Question: I'm trying to make a component to show random products from an array. When I 'console log props.products[random].company' or any other attribute, I can see them in the console. But when I put them inside HTML tags, it doesn't render.
The length of the array is 14. There are random numbers being rendered, but they're greater than 14 too sometimes, and seem to be in sequence for some reason.
This is the component's file :
'''
import React, { useEffect } from 'react';
import Link from 'react-router-dom';
import { connect } from 'react-redux';
import { getProducts } from '../../../actions/productsActions';
export const ProductSm = (props) => {
console.log(props.products);
return (
<div>
{
props.products.length >= 1 && setInterval(() => {
let random = Math.floor(Math.random()*props.products.length);
console.log(random);
console.log(props.products[random].company);
return (
<div>
<p>{props.products[random].company}</p>
<p>{props.products[random].name}</p>
<img src={'http://localhost:5000/${props.products[random].productImage}'} alt="productImage"/>
</div>)
}, 5000)
}
</div>
)
}
const mapStateToProps = (state) => ({
products: state.products.products,
loading: state.products.products
})
export default connect(mapStateToProps, {getProducts})(ProductSm);
'''
And this is the component containing ProductSm.js :
'''
import React, { useEffect } from 'react';
import PropTypes from 'prop-types';
import { getProducts, setLoading } from '../../../actions/productsActions';
import { connect } from 'react-redux';
import {Link} from 'react-router-dom';
import './Home.css';
import Loading from './Loading';
import Navbar from './Navbar';
import ProductSm from './ProductSm';
export const Home = (props) => {
useEffect(() => {
props.setLoading();
props.getProducts();
//eslint-disable-next-line
console.log(props.products);
console.log(props.loading);
}, []);
if(props.loading) {
return <Loading />
}
else {
return (
<div>
<Navbar />
<div className="home">
<div className="group-1">
<div className="branding">
<div className="brandName">
The
<br/>
Sole
<br/>
Store
</div>
<div>
<p>The finest designs and fits.</p>
</div>
</div>
<div className="viewProducts">
<div>
<p>
Check out our latest and greatest models
</p>
<Link className="productsBtn" to="/shoes">GO <i className="fas fa-arrow-right"/></Link>
</div>
</div>
</div>
<div className="group-2">
<div className="products">
<ProductSm />
<ProductSm />
<ProductSm />
<ProductSm />
</div>
<div className="something"></div>
</div>
</div>
</div>
)
}
}
Home.propTypes = {
products: PropTypes.array.isRequired,
loading: PropTypes.bool.isRequired
}
const mapStateToProps = state => ({
products: state.products.products,
loading: state.products.loading
});
export default connect(mapStateToProps, {getProducts, setLoading})(Home);
'''
I'd really appreciate any help. Thank you
<URL>
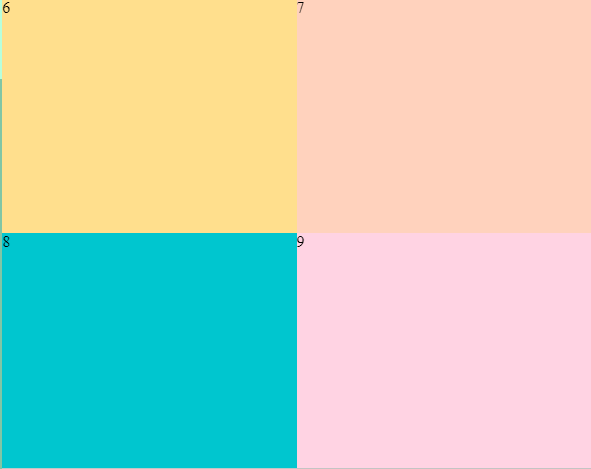
Answer: So here is the code that should work:
'''
import React, { useEffect, useState } from "react";
import Link from "react-router-dom";
import { connect } from "react-redux";
import { getProducts } from "../../../actions/productsActions";
export const ProductSm = (props) => {
const [randomProductIndex, setRandomProductIndex] = useState();
useEffect(() => {
if (props.products.length >= 1) {
const interval = setInterval(() => {
const randomIndex = Math.floor(Math.random() * props.products.length);
setRandomProductIndex(randomIndex);
}, 5000);
return () => clearInterval(interval);
}
}, [props.products.length]);
return (
<div>
<p>{props.products[randomProductIndex].company}</p>
<p>{props.products[randomProductIndex].name}</p>
<img
src={'http://localhost:5000/${props.products[randomProductIndex].productImage}'}
alt="productImage"
/>
</div>
);
};
const mapStateToProps = (state) => ({
products: state.products.products,
loading: state.products.products,
});
export default connect(mapStateToProps, { getProducts })(ProductSm);
'''
## Explanation:
The error is basically in this line:
'''
props.products.length >= 1 && setInterval(...)
'''
If the left side of the '&&' operator is true, it will return whatever the right side returns. The 'setInterval'-method returns a number that will identify this interval, so you can cancel it with 'clearInterval(number)'. Returning something from within the 'setInterval' doesn't have any effect.